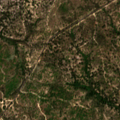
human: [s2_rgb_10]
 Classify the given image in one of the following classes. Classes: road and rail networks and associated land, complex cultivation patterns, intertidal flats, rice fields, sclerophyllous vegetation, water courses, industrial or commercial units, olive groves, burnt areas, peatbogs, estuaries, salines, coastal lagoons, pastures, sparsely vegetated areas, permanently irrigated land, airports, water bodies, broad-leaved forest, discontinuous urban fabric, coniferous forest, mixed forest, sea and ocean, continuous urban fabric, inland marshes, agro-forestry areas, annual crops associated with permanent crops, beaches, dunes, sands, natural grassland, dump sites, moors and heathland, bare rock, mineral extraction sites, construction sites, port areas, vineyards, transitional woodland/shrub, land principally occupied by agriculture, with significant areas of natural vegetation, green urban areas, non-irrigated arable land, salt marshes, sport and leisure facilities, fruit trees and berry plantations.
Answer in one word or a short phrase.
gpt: broad-leaved forest, mixed forest